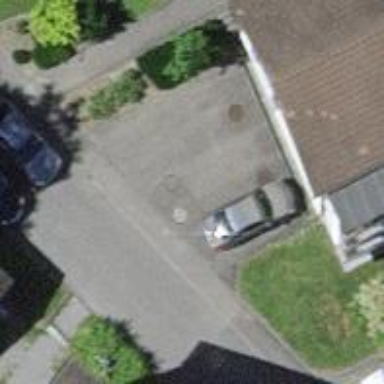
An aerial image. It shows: Parking area with surface.